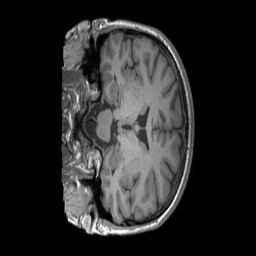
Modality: T1w
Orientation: coronal
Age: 36
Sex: female